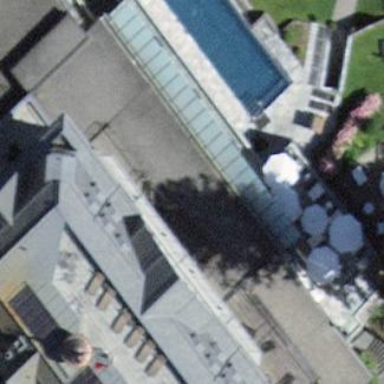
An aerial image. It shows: Hotel building.